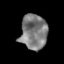
Tissue: prostate
Cell type: T cells
Senescence score: 0.1697
Nuclear area (px): 914
Mean DAPI intensity: 125.57